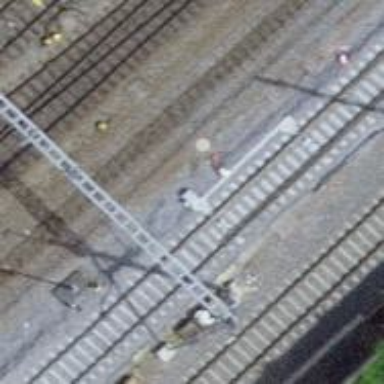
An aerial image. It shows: Railway switch.